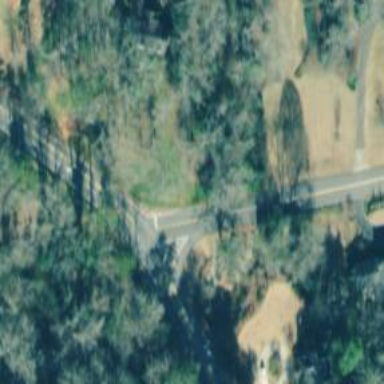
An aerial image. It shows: Tertiary road crossing over stream.